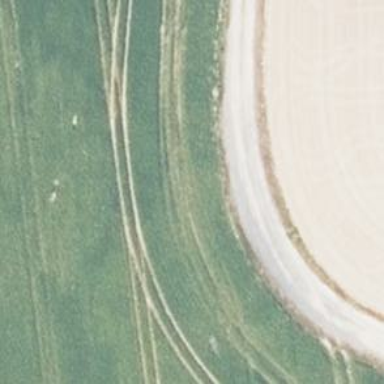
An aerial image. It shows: Gravel track with grade 2 quality.